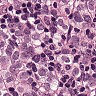
Metastatic tissue present: yes